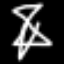
Label: hourglass